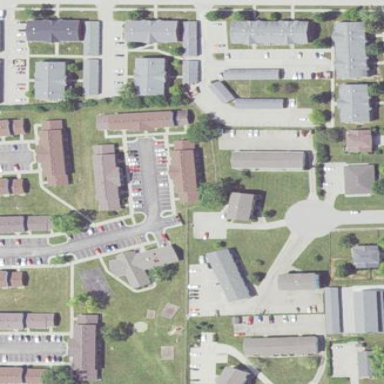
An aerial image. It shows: Neighborhood.